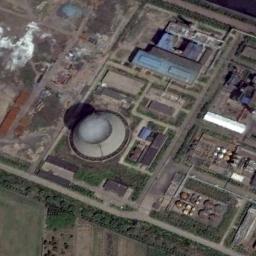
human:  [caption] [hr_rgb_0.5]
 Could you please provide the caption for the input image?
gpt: There are many buildings of different shapes next to the thermal power station .

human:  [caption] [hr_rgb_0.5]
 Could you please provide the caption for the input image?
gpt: The thermal power station is on the bare land next to some buildings .

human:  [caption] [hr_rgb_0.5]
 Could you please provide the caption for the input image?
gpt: There are seven thermal power stations here, two of which are thinner and taller than others .

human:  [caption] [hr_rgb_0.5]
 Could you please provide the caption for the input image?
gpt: In the thermal power station there is a neatly planned factory building, and a cooling tower is steaming .

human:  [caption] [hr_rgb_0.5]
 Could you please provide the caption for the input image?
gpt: There are some buildings and a chimney on the thermal power station .